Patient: sex M, age 30
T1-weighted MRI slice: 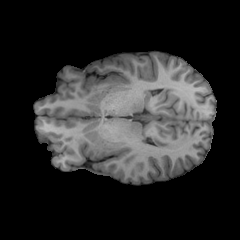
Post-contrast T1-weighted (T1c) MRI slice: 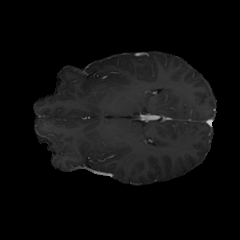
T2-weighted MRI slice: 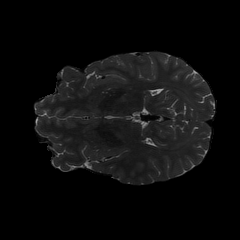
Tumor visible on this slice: no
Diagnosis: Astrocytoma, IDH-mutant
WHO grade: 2